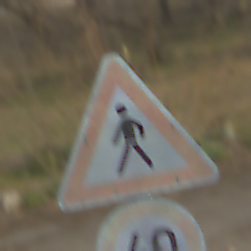
Verkehrszeichen: FussgaengerRechts
Zusatzzeichen unten: Geschwindigkeit40
Umgebung: Outdoor, Suburban
Tageszeit: MorningAfternoon
Wetter: PartlyCloudy
Licht: Natural
Jahreszeit: NotSpecified
Kontrast: HighContrast